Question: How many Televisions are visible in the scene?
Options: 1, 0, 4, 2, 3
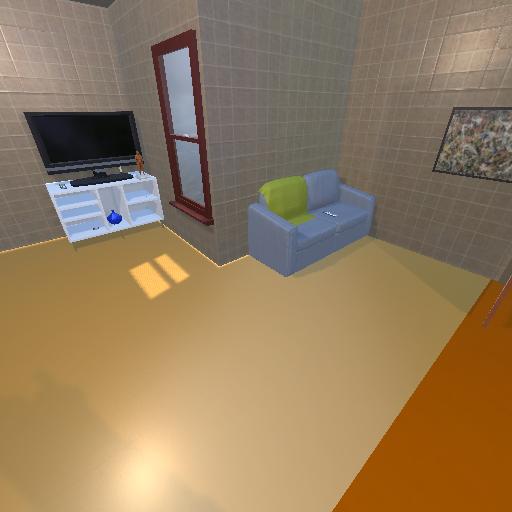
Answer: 1